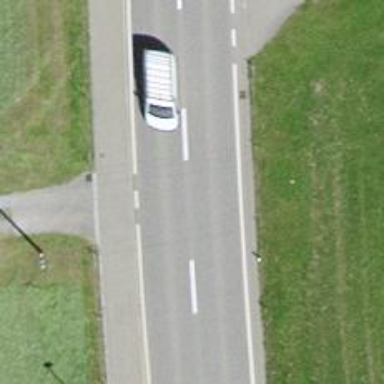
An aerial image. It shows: Secondary road with asphalt surface.